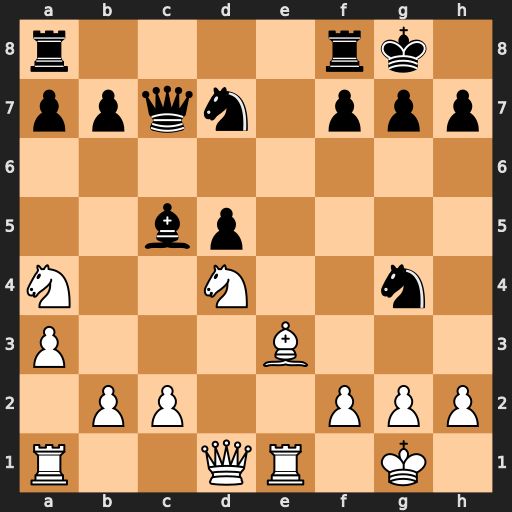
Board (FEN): r4rk1/ppqn1ppp/8/2bp4/N2N2n1/P3B3/1PP2PPP/R2QR1K1
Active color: w
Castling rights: -
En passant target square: -
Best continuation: Qxg4